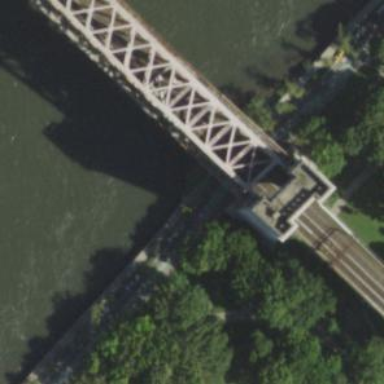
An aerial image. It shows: Bridge over railway line.